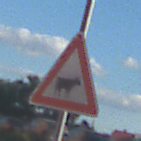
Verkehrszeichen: ViehtriebLinks
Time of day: MorningAfternoon
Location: Outdoor (Suburban)
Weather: PartlyCloudy
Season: NotSpecified
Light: Natural